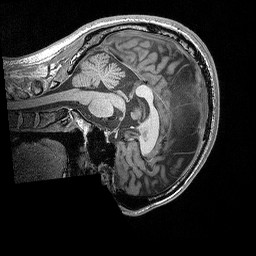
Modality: T1w
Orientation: sagittal
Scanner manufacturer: siemens
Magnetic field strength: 3 T
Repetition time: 2.3 s
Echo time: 0.00298 s